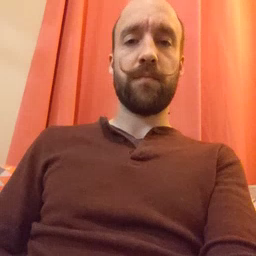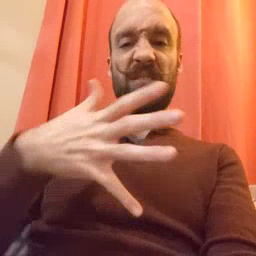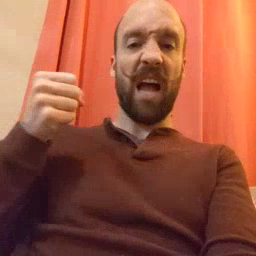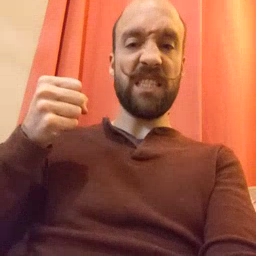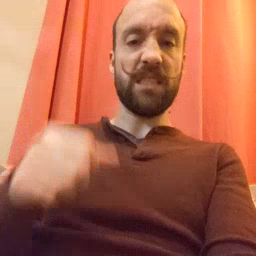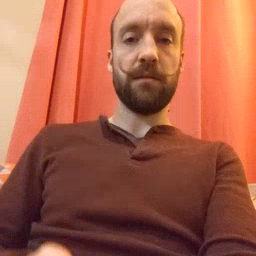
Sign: fast